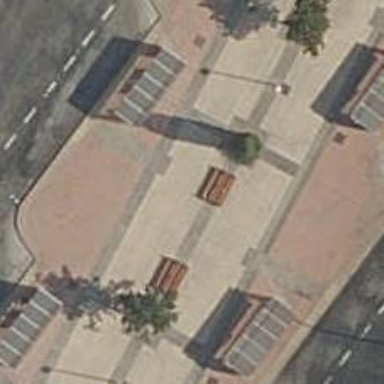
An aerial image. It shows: Bus station which is also public transport station.